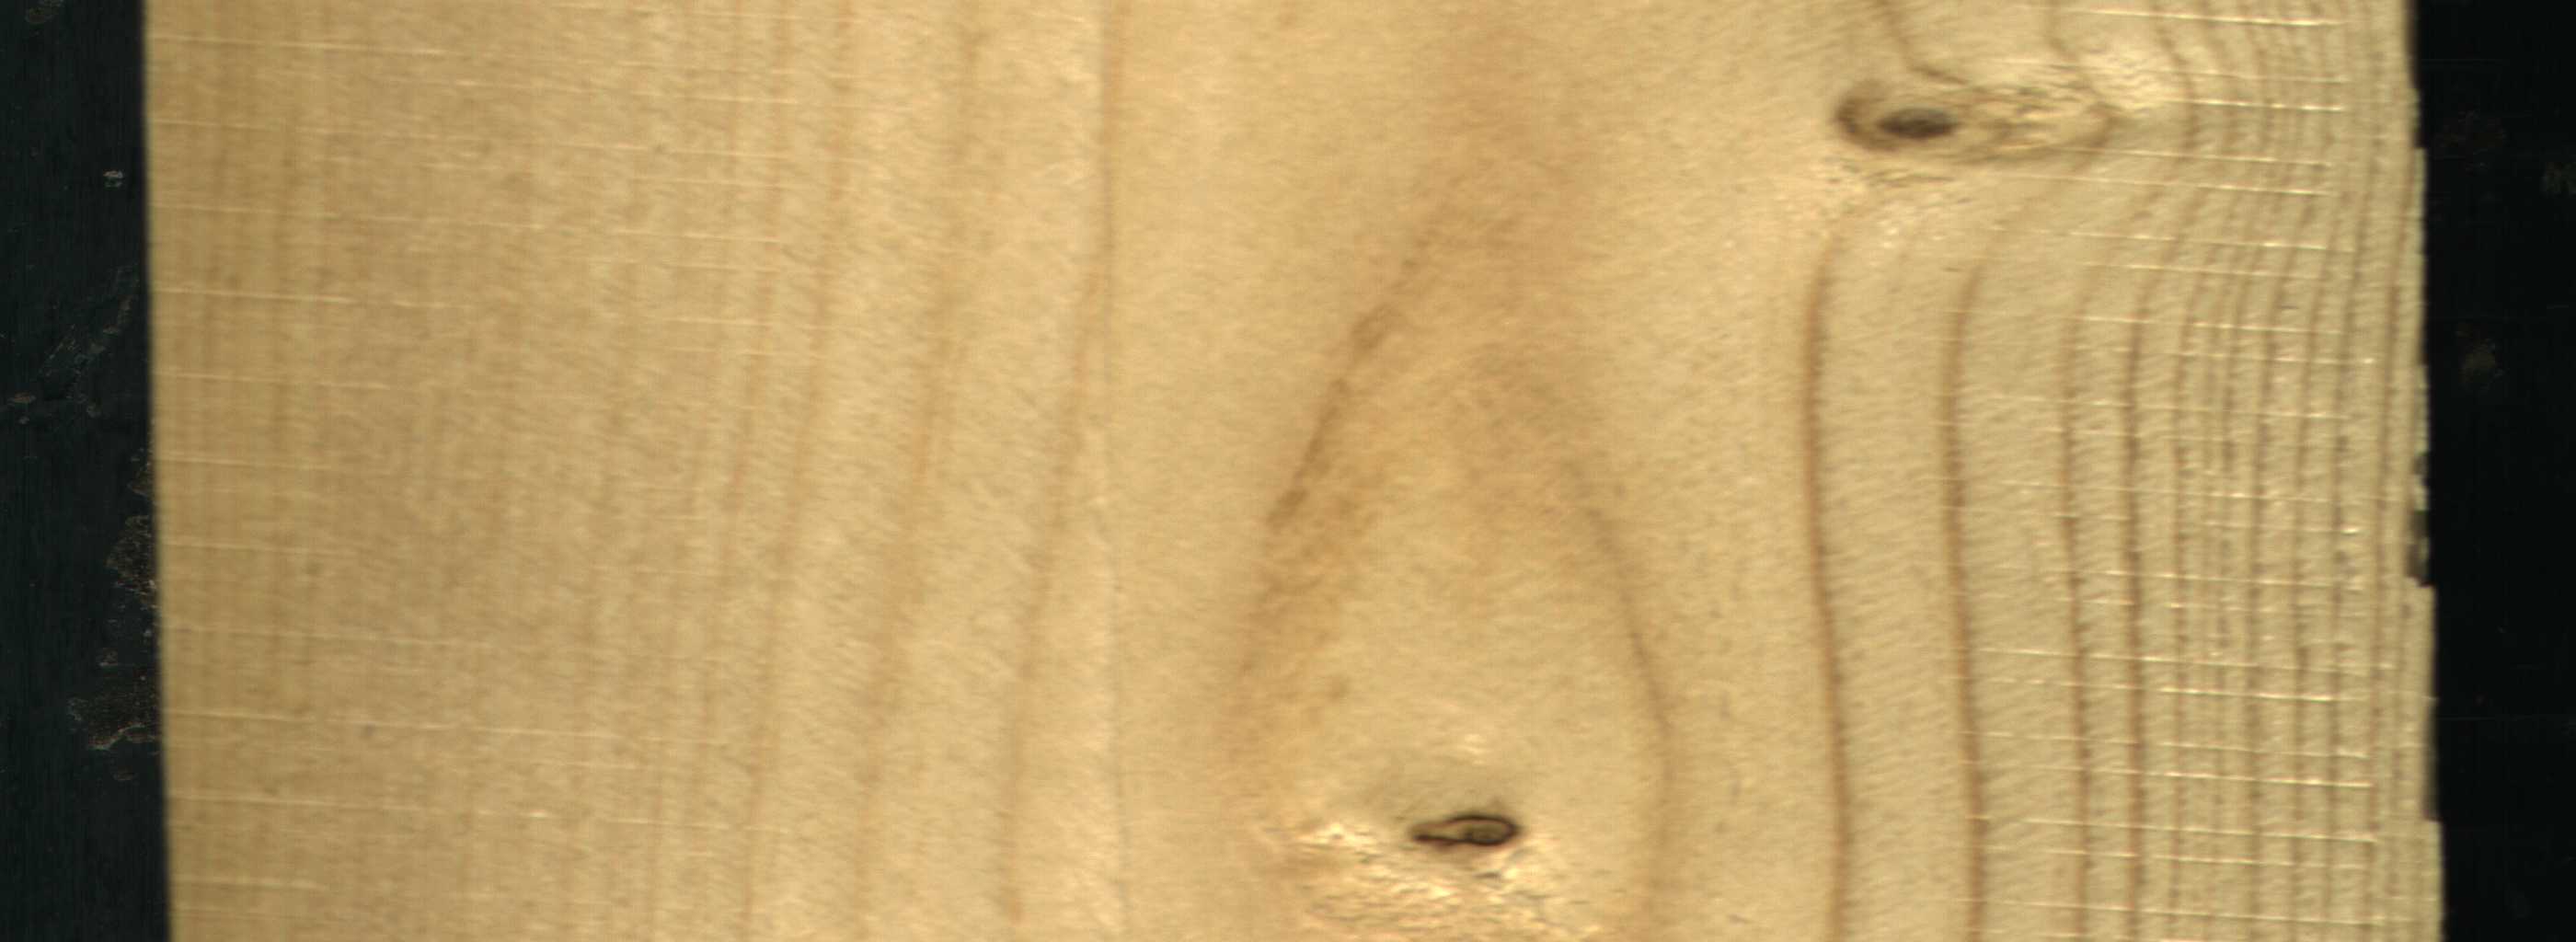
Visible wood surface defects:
Dead_Knot
Live_Knot